Interaction volume radius: 10 \u00c5
Interaction volume height: 25 \u00c5
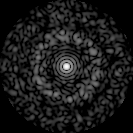
Disorder parameter: 0.835